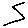
Label: zigzag